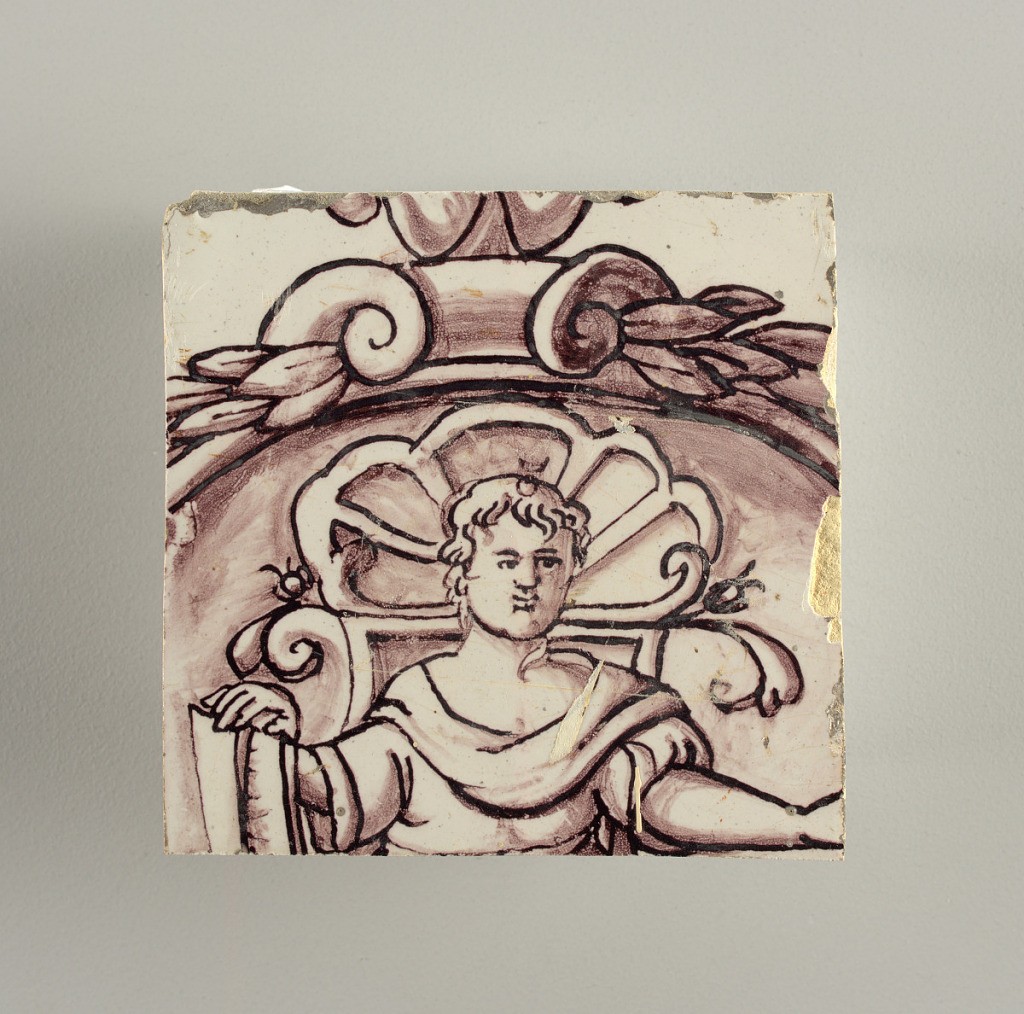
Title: Wall facing
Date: ca. 1725
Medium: tin-glazed earthenware, underglaze
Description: Running design for a frieze or a dado, composed of scrolls of foliage and strapwork, and four repeating motifs--a seated woman in a small upright oval medallion, a putto seated on a rocailled base, and strapwork in axial pattern.  The various panels, A to F, show various repeats of the same design, all being five tiles high and a varying number of tiles wide.